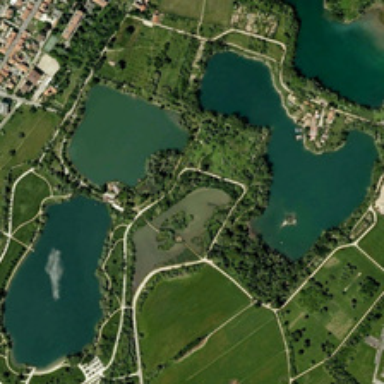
Many green trees are around four ponds in a park .